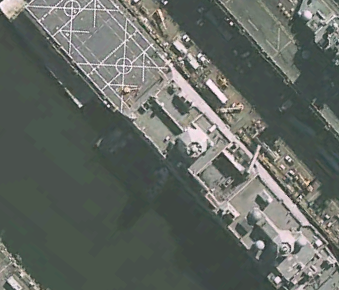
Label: San_Antonio-class_transport_dock